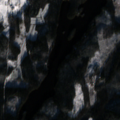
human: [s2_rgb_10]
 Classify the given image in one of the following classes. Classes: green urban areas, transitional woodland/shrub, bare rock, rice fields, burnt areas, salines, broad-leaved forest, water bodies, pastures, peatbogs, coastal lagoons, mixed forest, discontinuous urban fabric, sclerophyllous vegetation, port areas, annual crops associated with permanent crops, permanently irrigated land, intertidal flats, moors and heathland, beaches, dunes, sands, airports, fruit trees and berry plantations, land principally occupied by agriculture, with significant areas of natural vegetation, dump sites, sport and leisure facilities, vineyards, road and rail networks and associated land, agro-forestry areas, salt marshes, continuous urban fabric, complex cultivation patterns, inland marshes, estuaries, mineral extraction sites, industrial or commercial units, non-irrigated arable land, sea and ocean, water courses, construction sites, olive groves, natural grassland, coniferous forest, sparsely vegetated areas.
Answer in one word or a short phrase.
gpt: coniferous forest, mixed forest, water bodies